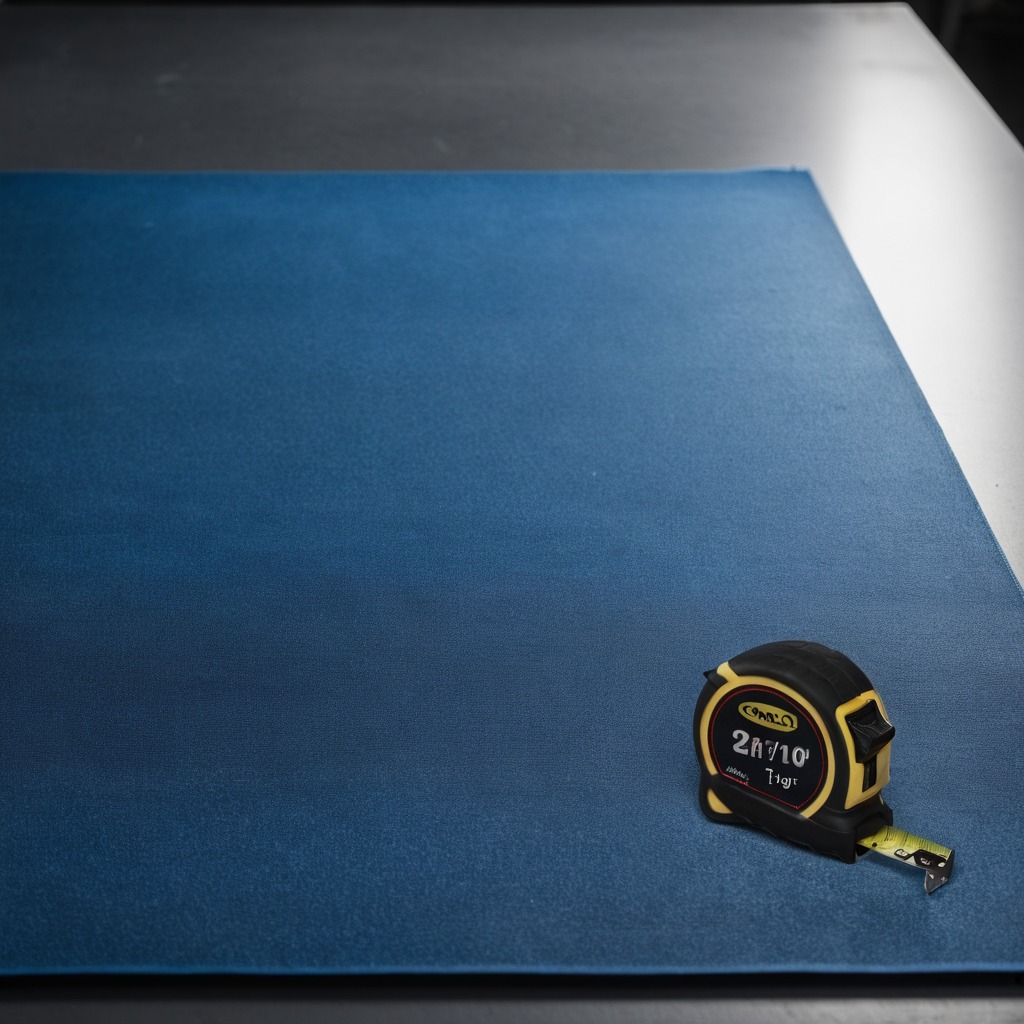
A measuring tape is lying on the granite tabletop.